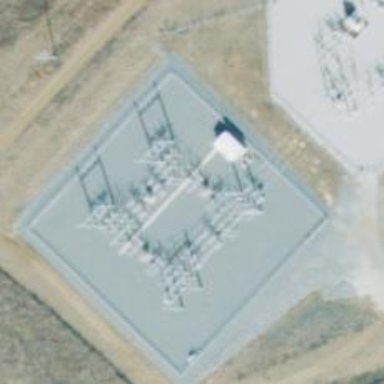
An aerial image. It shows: Switch used for power control.